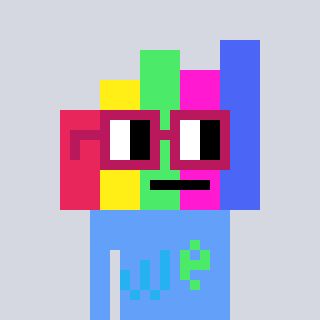
a pixel art character with square dark red glasses, a bar chart-shaped head and a blue-colored body on a cool background